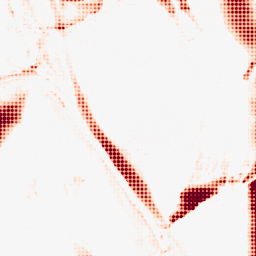
Category: morphological
Decomposition family: morphological_ellipse
Decomposition parameters: operation: opening
width: 5
height: 50
Upsampling method: sinc_blackman
Upsampling parameters: scale: 8
kernel_size: 8
Upsampling scale: 8